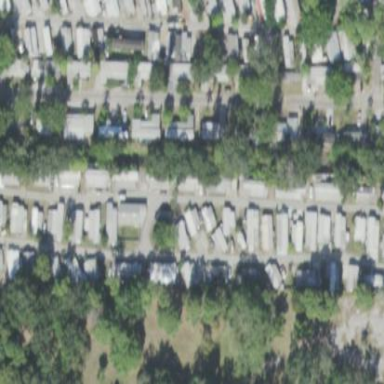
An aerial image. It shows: Residential area known as trailer park.